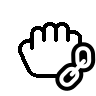
Cursor type: alias
OS/theme: linux-notwaita
Variant: white